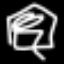
Label: octagon